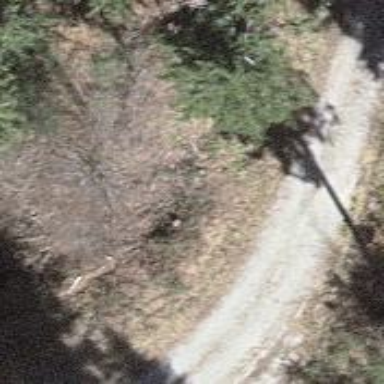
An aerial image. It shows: Unpaved path.